Question: When I try to import a maven project into eclispe juno I am getting the following error.
I have the following lines in my pom.xml.
'''
</plugin>
<plugin>
<groupId>org.jacoco</groupId>
<artifactId>jacoco-maven-plugin</artifactId>
<version>0.6.3.201306030806</version>
<configuration>
<destfile>${basedir}/target/jacoco/jacoco.exec</destfile>
<datafile>${basedir}/target/jacoco/jacoco.exec</datafile>
</configuration>
<executions>
<execution>
<id>jacoco-initialize</id>
<goals>
<goal>prepare-agent</goal>
</goals>
</execution>
<execution>
<id>jacoco-site</id>
<phase>package</phase>
<goals>
<goal>report</goal>
</goals>
</execution>
</executions>
</plugin>
</plugins>
'''
Why is maven giving this error? Any idea.
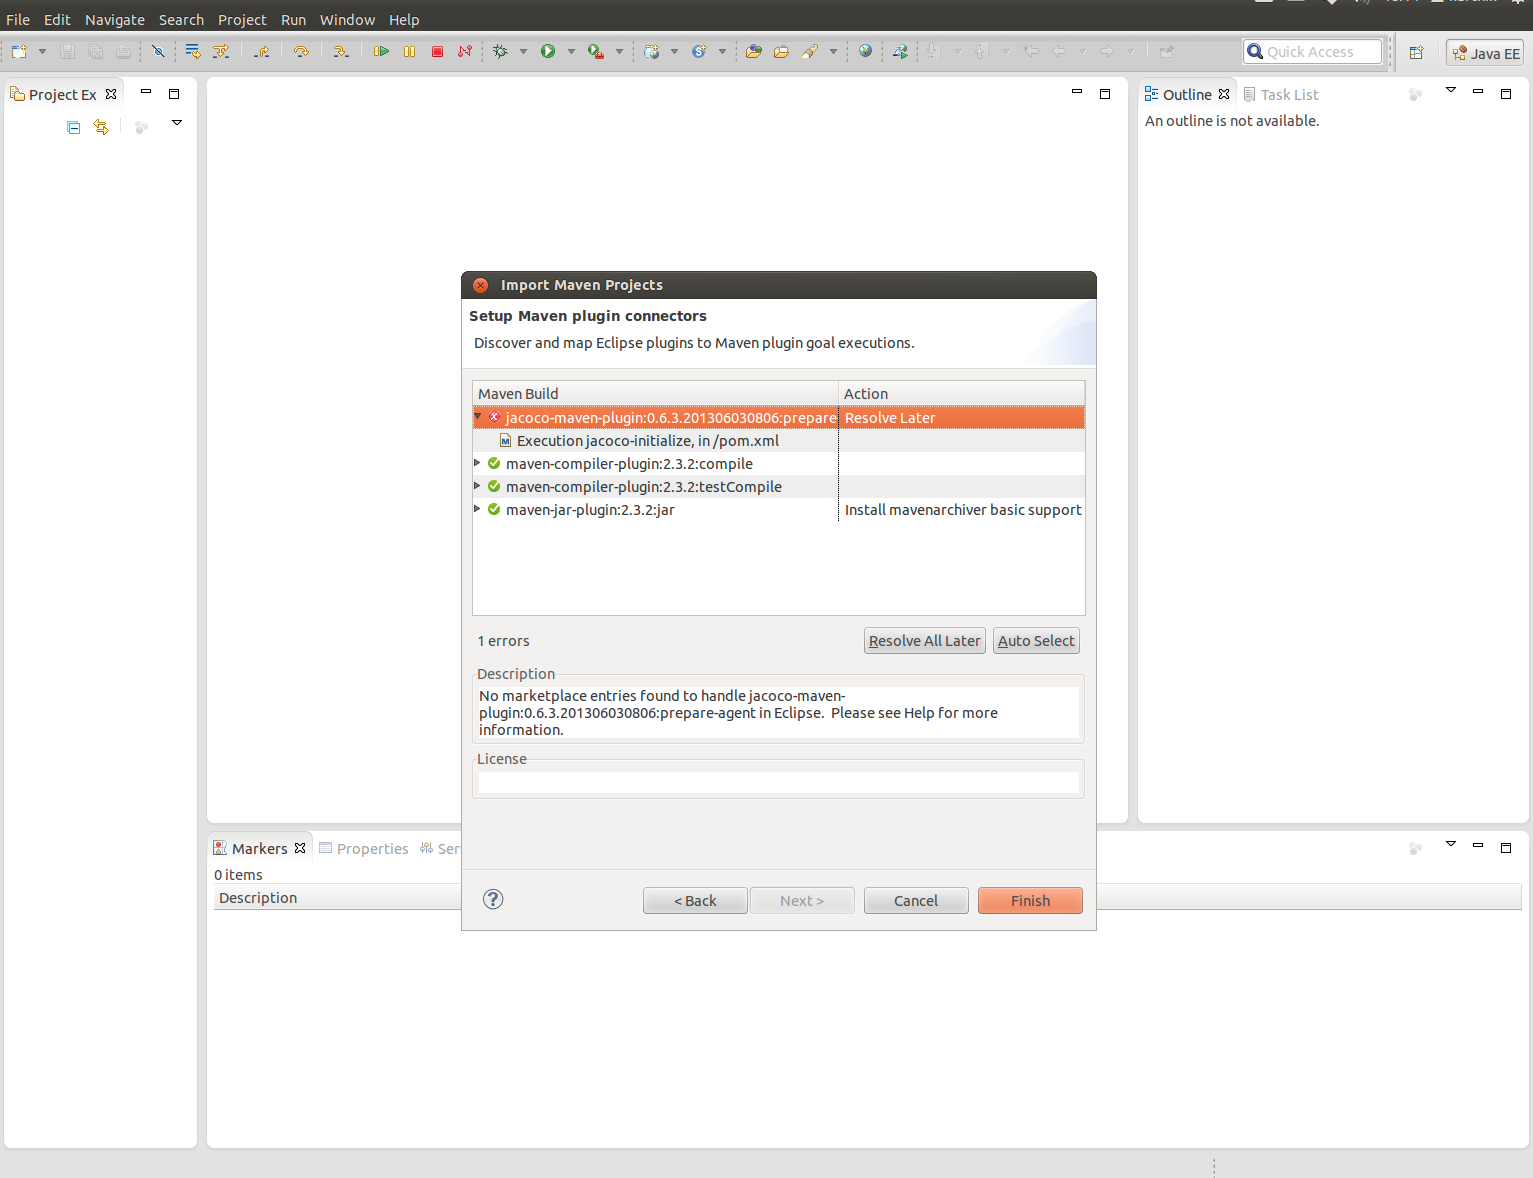
Answer: The m2e plugin reports the error, because it can not find a m2e plugin that can handle the jacoco-maven-pluign configuration and execution within eclipse.
Thus the build on the command line via maven might lead to other results than the eclipse build.
You are using the jacoco-maven-plugin and I don't think it is necessarry to install a m2e plugin for jacoco.
You can either try to find a jacoco m2e adapter update site and install it or you move the jacoco-maven-plugin into a profile and only activate it when you need it.
You can also tell the eclipse m2e plugin to ignore the jacoco-maven-plugin configuration. Add the follwing plugin configuration to the 'pluginManagement'
'''
<pluginManagement>
<plugins>
<plugin>
<groupId>org.eclipse.m2e</groupId>
<artifactId>lifecycle-mapping</artifactId>
<version>1.0.0</version>
<configuration>
<lifecycleMappingMetadata>
<pluginExecutions>
<pluginExecution>
<pluginExecutionFilter>
<groupId>org.jacoco</groupId>
<artifactId>jacoco-maven-plugin</artifactId>
<versionRange>[0.0.0,)</versionRange>
<goals>
<goal>prepare-agent</goal>
<goal>report</goal>
</goals>
</pluginExecutionFilter>
<action>
<ignore />
</action>
</pluginExecution>
</pluginExecutions>
</lifecycleMappingMetadata>
</configuration>
</plugin>
</plugins>
</pluginManagement>
'''
This should work too.
You will find more information in the <URL>